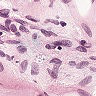
Metastatic tissue present: no